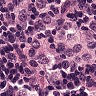
Metastatic tissue present: yes